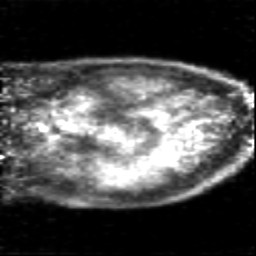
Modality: PET
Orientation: sagittal
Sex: female
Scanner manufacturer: siemens